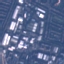
Land use / land cover class: Industrial